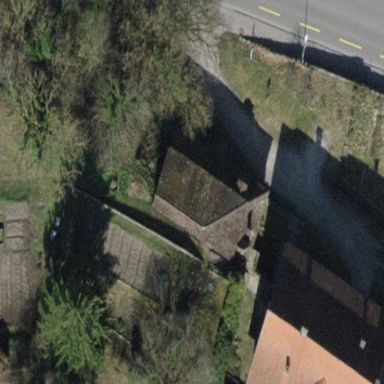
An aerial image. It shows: Shed.